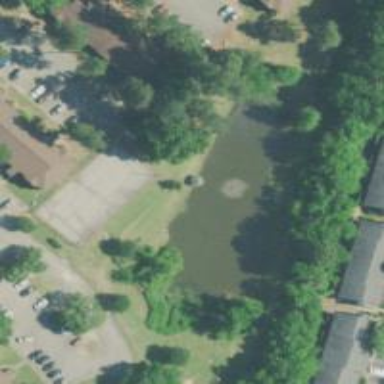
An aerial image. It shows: Serene pond surrounded by nature.